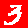
Digit: 3